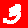
Digit: 3